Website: ulta-beauty
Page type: billing-address
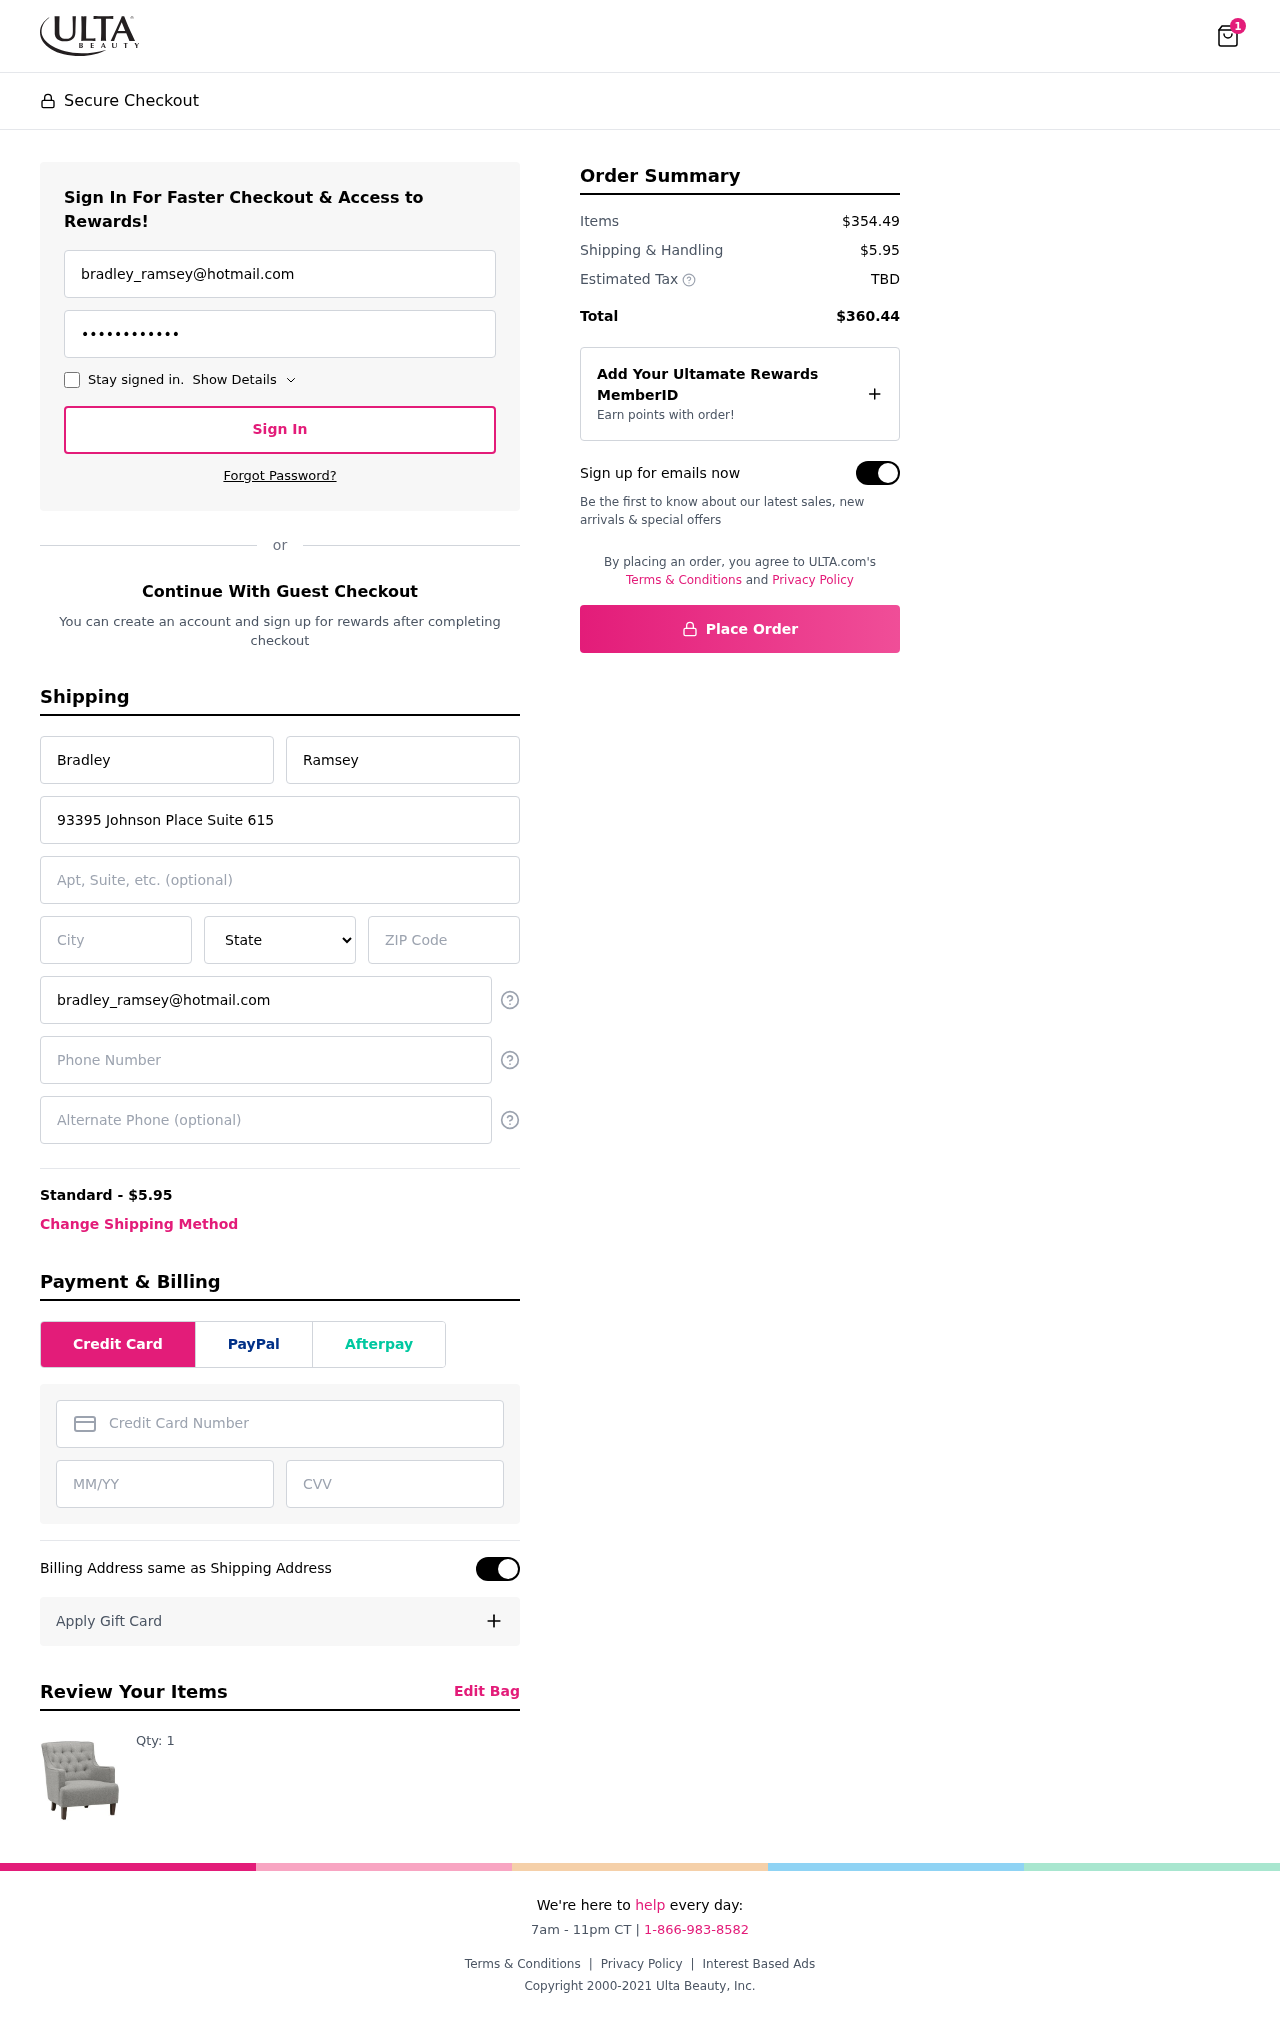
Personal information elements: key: PII_STATE
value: PR
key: PII_EMAIL
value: bradley_ramsey@hotmail.com
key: PII_FIRSTNAME
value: Bradley
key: PII_LASTNAME
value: Ramsey
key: PII_STREET
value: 93395 Johnson Place Suite 615
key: PII_CITY
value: North Tinamouth
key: PII_POSTCODE
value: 79203
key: PII_PHONE
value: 8276779472
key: PII_ALT_PHONE
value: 5109766107
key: PII_CARD_NUMBER
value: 4948 0401 3753 8982
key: PII_CARD_EXPIRY
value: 06/28
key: PII_CARD_CVV
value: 329
Product elements: key: PRODUCT1_QUANTITY
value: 1
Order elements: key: ORDER_NUM_ITEMS
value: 1
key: ORDER_SHIPPING_COST
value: $5.95
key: ORDER_SUBTOTAL
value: $354.49
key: ORDER_TOTAL
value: $360.44